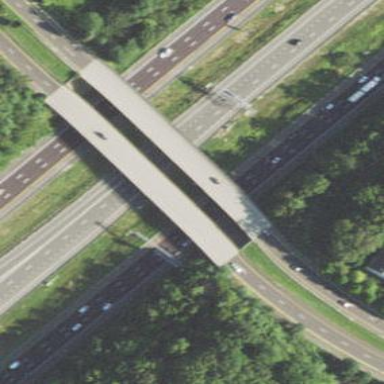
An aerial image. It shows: Man-made bridge.